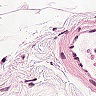
Metastatic tissue present: no